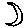
Label: moon